Question: I am working on bootstrap 3.0. I have a little problem that I want to remove the active background color of . See the image below...

I have tried alot but did not find the bootstrap css which remove this grey color. Can anybody please tell me that how to remove this as I am new to bootstrap. Thanks in advance.
# Updated
Please see the code below.
'''
<nav class="navbar yamm navbar-default" role="navigation" style="height:0px;">
<div class="container-fluid">
<div class="navbar-header">
<button type="button" class="navbar-toggle" data-toggle="collapse" data-target="#navbar-collapse-2">
<span class="sr-only">Toggle navigation</span>
<span class="icon-bar"></span>
<span class="icon-bar"></span>
<span class="icon-bar"></span>
</button>
<a class="navbar-brand glyphicon glyphicon-home" href="#" style="left: 40px;"></a>
</div>
<div id="navbar-collapse-2" class="collapse navbar-collapse">
<ul class="nav navbar-nav">
<li class="dropdown yamm-fw" style="border-left: 1px dotted #ccc;margin-left: -40px;"><a href="#" data-toggle="dropdown" class="dropdown-toggle">Electronics<b class="caret"></b></a>
<ul class="dropdown-menu" style="width:35%; left:125px; top:30px;">
<li>
<div class="yamm-content" style="width:200%;margin-top: 20px;">
<div class="row">
<div class="col-xs-6 col-sm-2"><a href="#" class="thumbnail"><img alt="150x190" src="images/electronics/laptops.png"></a>
<p class="navbar-txt" style="margin-top: -150px;float: left;">Laptops & Computers</p>
<button class="btn btn-default navbar-btn">Explore</button>
</div>
<div class="col-xs-6 col-sm-2"><a href="#" class="thumbnail"><img alt="150x190" src="images/electronics/projectors.png"></a> <p class="navbar-txt" style="margin-top: -140px;float: left;">Tv & Projectors</p>
<button class="btn btn-default navbar-btn">Explore</button>
</div>
<div class="col-xs-6 col-sm-2"><a href="#" class="thumbnail"><img alt="150x190" src="images/electronics/tablets.png"></a>
<p class="navbar-txt" style="margin-top: -140px;float: left;">Mobiles & Tablets</p>
<button class="btn btn-default navbar-btn">Explore</button>
</div>
</div>
</div>
</li>
</ul>
</li>
</ul>
</div><!-- /.navbar-collapse -->
</div>
</nav>
'''
# Update 2# (CSS code)
'''
@charset "utf-8";
/* CSS Document */
.navbar-brand {
float: left;
height: 83px;
width:125px;
padding: 15px 15px;
font-size: 18px;
line-height: 20px;
margin-left:20px;
}
.glyphicon1 {
position: relative;
left: -5px;
display: inline-block;
font-family: 'Glyphicons Halflings';
font-style: normal;
font-weight: normal;
line-height: 1;
-webkit-font-smoothing: antialiased;
-moz-osx-font-smoothing: grayscale;
margin-left: 10px;
}
.dropdown-menu {
left: 250px;
}
.divider1{
height: 1px;
margin: 35px 0;
overflow: hidden;
background-color: #e5e5e5;
}
.dropdown-header1 {
display: block;
padding: 3px 20px;
font-size: 12px;
line-height: 1.42857143;
color: #777;
white-space: nowrap;
margin-top: -25px;
color: #428bca;
font-size: 18px;
font-weight: bold;
}
.divider2{
height: 1px;
margin: 62px 0;
overflow: hidden;
background-color: #e5e5e5;
}
.dropdown-header2 {
display: block;
padding: 3px 20px;
font-size: 12px;
line-height: 1.42857143;
color: #777;
white-space: nowrap;
margin-top: -52px;
color: #428bca;
font-size: 18px;
font-weight: bold;
}
.divider3{
height: 1px;
margin: 35px 0;
overflow: hidden;
background-color: #e5e5e5;
}
.dropdown-header3 {
display: block;
padding: 3px 20px;
font-size: 12px;
line-height: 1.42857143;
color: #777;
white-space: nowrap;
margin-top: -25px;
color: #428bca;
font-size: 18px;
font-weight: bold;
}
@import url(http://fonts.googleapis.com/css?family=Open+Sans:400,700);
body {
font-family: 'Open Sans', 'sans-serif';
}
.navbar-nav>li>.dropdown-menu {
margin-top:20px;
border-top-left-radius:4px;
border-top-right-radius:4px;
}
.navbar-default .navbar-nav>li>a {
width:200px;
font-weight:bold;
}
.mega-dropdown {
position: static !important;
width:100%;
}
.mega-dropdown-menu {
padding: 20px 0px;
width: 70%;
box-shadow: none;
-webkit-box-shadow: none;
}
.mega-dropdown-menu:before {
content: "";
border-bottom: 15px solid #fff;
border-right: 17px solid transparent;
border-left: 17px solid transparent;
position: absolute;
top: -15px;
left: 285px;
z-index: 10;
}
.mega-dropdown-menu:after {
content: "";
border-bottom: 17px solid #ccc;
border-right: 19px solid transparent;
border-left: 19px solid transparent;
position: absolute;
top: -17px;
left: 283px;
z-index: 8;
}
.mega-dropdown-menu > li > ul {
padding: 0;
margin: 0;
}
.mega-dropdown-menu > li > ul > li {
list-style: none;
}
.mega-dropdown-menu > li > ul > li > a {
display: block;
padding: 3px 20px;
clear: both;
font-weight: normal;
line-height: 1.428571429;
color: #999;
white-space: normal;
}
.mega-dropdown-menu > li ul > li > a:hover,
.mega-dropdown-menu > li ul > li > a:focus {
text-decoration: none;
color: #444;
background-color: #f5f5f5;
}
.mega-dropdown-menu .dropdown-header {
color: #428bca;
font-size: 18px;
font-weight:bold;
}
.mega-dropdown-menu form {
margin:3px 20px;
}
.mega-dropdown-menu .form-group {
margin-bottom: 3px;
}
.custom-search-form{
margin-top:5px;
}
.navbar-default .navbar-nav>.open>a, .navbar-default .navbar-nav>.open>a:hover, .navbar-default .navbar-nav>.open>a:focus{
color: #555;
background-color: blue; //color change
}
'''
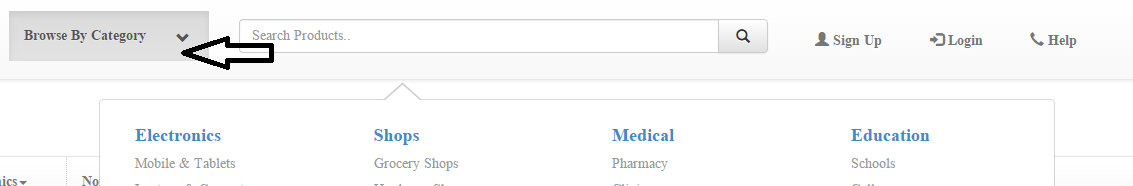
Answer: EDIT: something like this? <URL>
'''
.navbar-default .navbar-nav>.open>a, .navbar-default .navbar-nav>.open>a:hover, .navbar-default .navbar-nav>.open>a:focus{
color: #555;
background-color: blue; //color change
}
'''